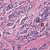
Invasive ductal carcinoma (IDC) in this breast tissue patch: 1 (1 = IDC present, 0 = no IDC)